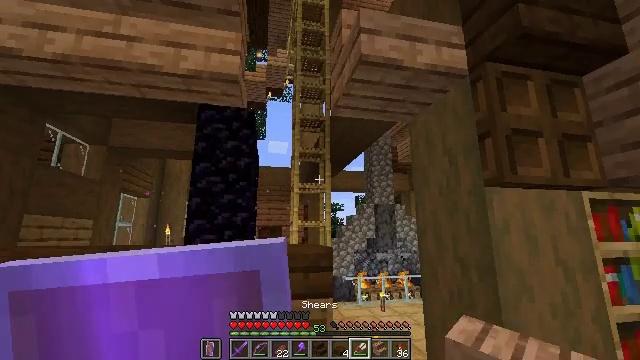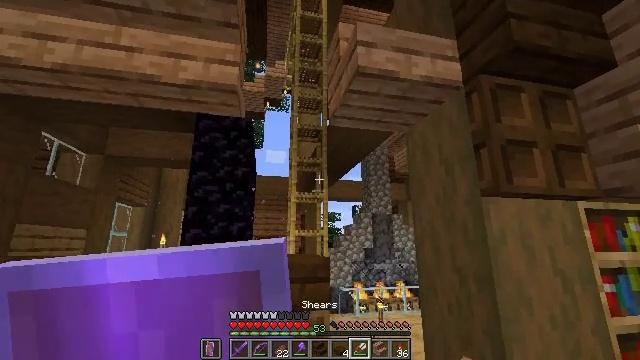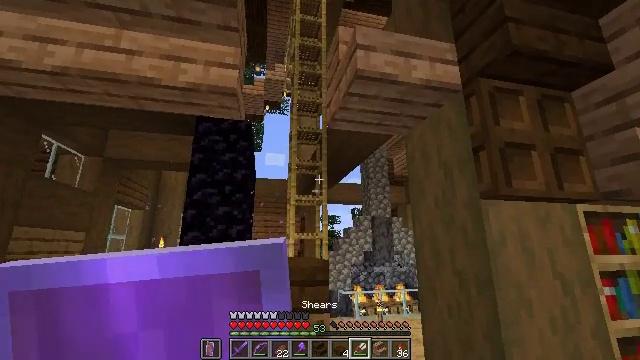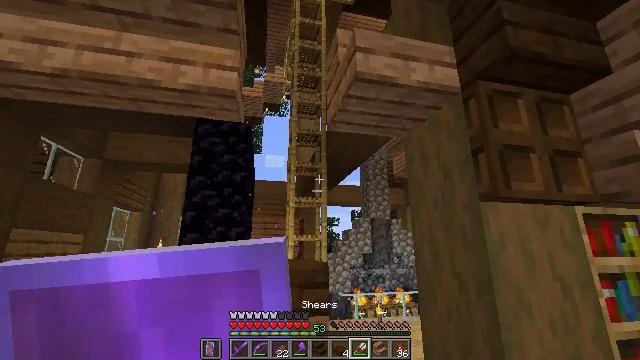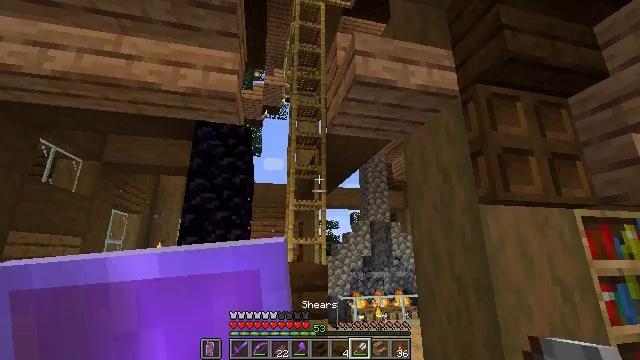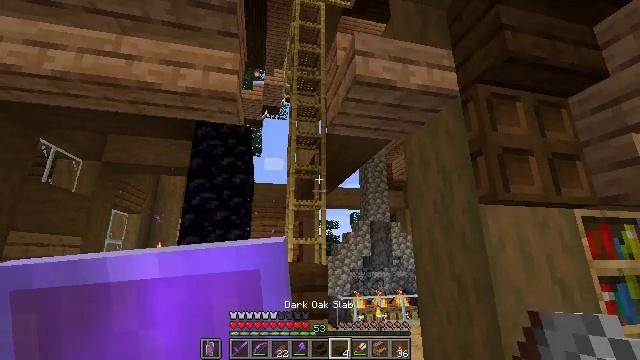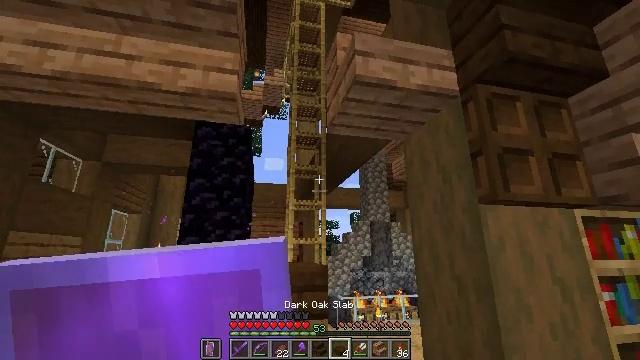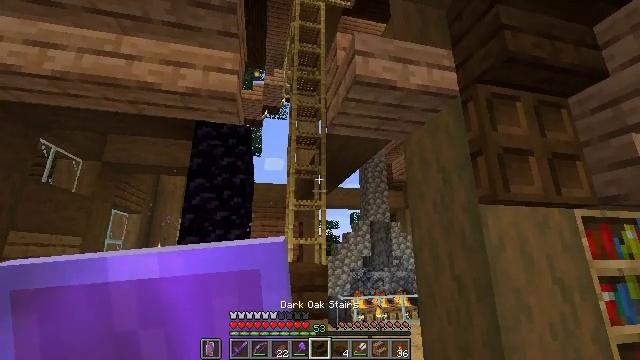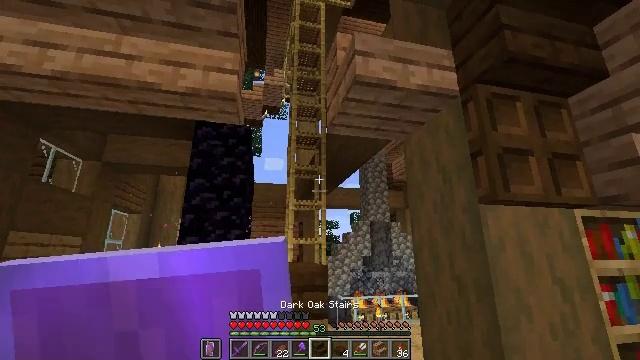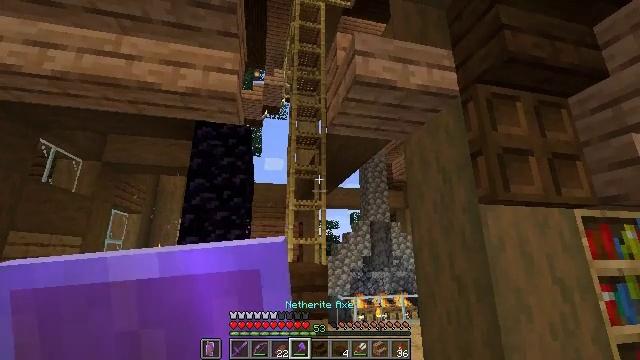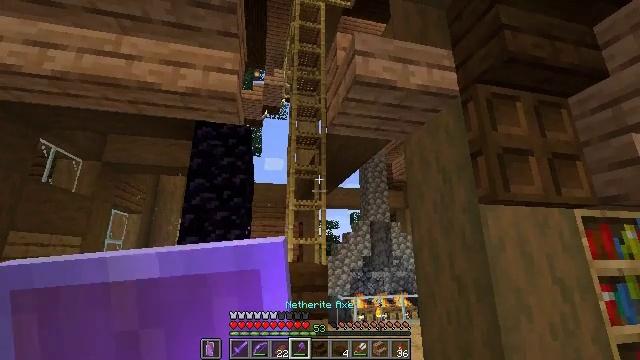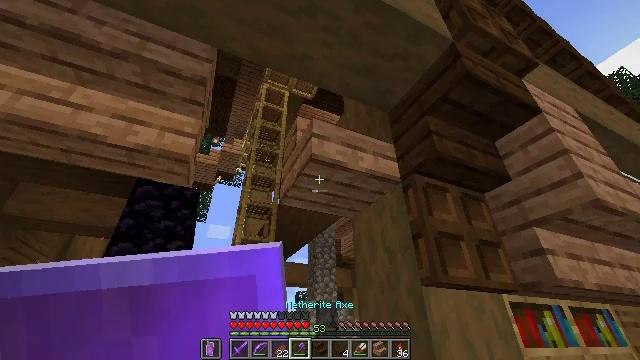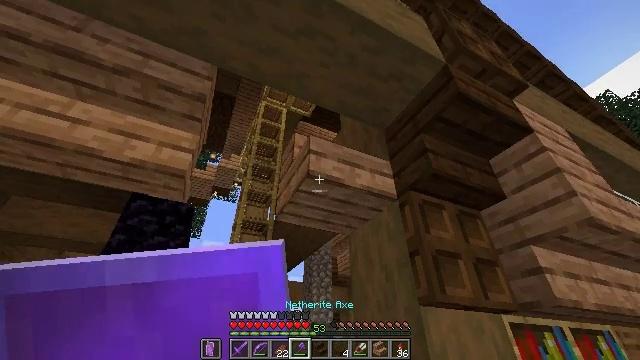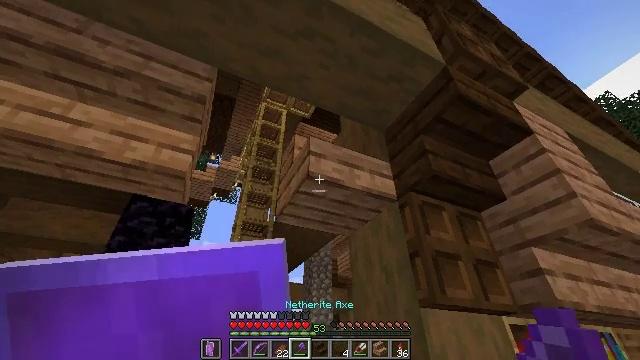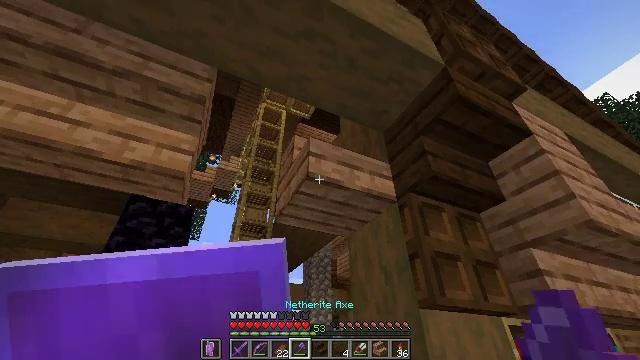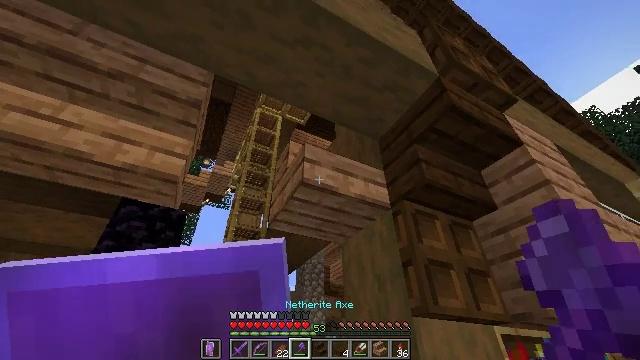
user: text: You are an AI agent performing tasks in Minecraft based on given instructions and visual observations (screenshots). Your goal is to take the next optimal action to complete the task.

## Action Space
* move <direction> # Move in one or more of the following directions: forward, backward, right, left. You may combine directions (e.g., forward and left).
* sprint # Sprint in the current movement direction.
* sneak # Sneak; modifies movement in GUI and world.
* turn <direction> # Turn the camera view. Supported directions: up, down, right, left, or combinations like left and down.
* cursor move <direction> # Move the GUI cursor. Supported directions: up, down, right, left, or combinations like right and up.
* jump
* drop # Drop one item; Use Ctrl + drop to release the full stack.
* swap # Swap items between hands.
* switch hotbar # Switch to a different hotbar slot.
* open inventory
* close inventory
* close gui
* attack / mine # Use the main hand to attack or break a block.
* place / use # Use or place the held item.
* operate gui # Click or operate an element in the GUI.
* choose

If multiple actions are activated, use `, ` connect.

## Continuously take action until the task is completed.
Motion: motion action
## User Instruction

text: Break the jungle stairs to collect them.
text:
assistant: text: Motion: turn up
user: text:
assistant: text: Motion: no_op
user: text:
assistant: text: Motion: no_op
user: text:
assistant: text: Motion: no_op
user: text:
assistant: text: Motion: no_op
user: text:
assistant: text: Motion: no_op
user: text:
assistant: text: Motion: no_op
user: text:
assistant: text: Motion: no_op
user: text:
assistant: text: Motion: no_op
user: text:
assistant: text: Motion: no_op
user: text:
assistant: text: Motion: turn right and up
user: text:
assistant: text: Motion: turn up
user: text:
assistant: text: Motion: no_op
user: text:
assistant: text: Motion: no_op
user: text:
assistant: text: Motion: turn right and up
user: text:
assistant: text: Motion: turn right and up
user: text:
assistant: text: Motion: no_op
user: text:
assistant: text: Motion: no_op
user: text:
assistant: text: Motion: no_op
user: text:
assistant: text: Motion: no_op
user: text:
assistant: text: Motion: attack / mine
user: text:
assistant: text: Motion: attack / mine
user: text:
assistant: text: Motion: attack / mine
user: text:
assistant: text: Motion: turn left and down, attack / mine
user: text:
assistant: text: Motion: turn left and down, attack / mine
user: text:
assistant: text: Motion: attack / mine
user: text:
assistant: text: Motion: no_op
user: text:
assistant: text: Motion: no_op
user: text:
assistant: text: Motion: no_op
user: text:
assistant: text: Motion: no_op